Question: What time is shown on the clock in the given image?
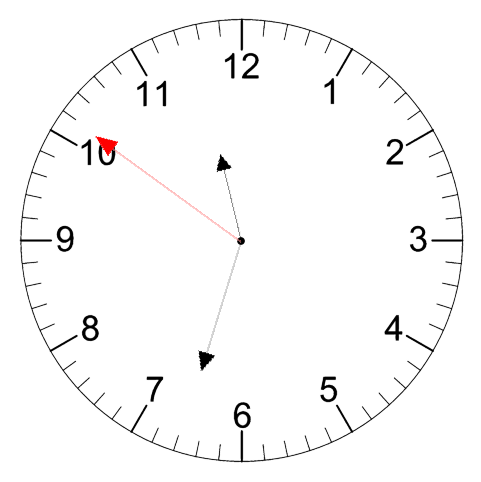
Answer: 11:32:51